Field crop: maize
Growth stage: 2
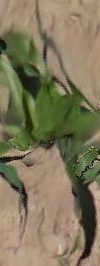
Species: maize